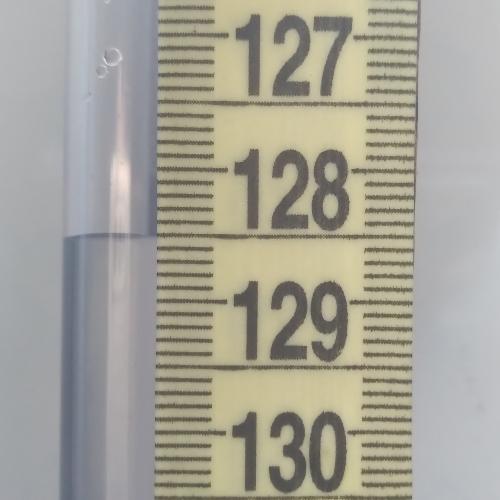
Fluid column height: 128.5 cm